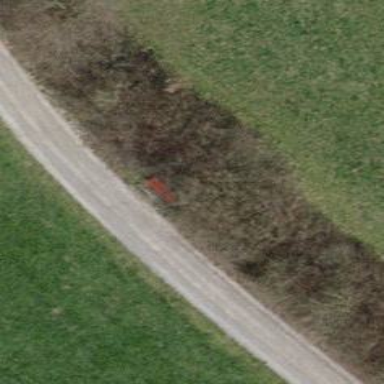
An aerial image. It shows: Red bench.